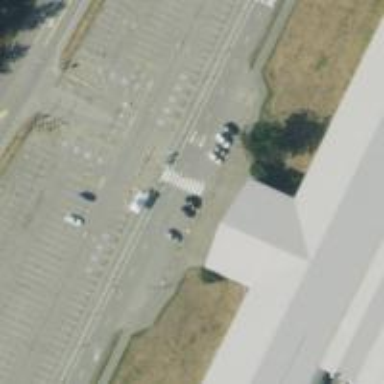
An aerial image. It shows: Zebra crossing on the road.